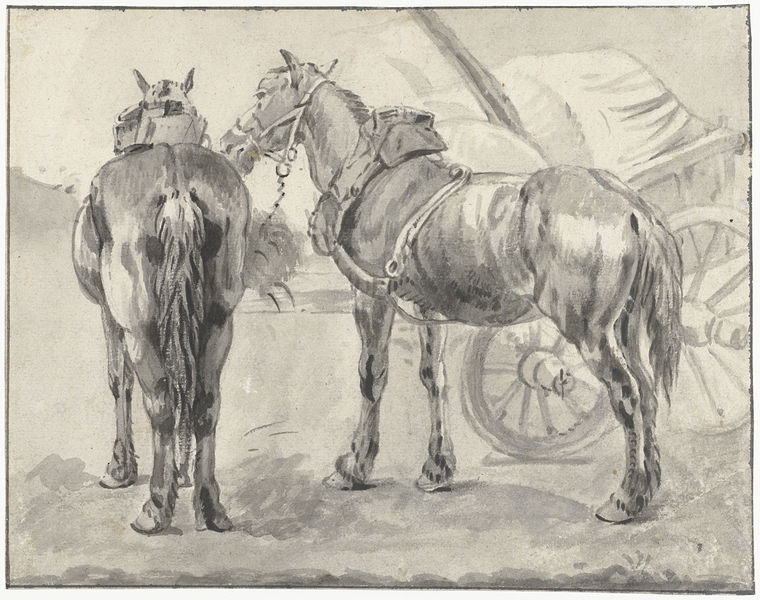
Titel: Twee tuigpaarden bij een kar
Künstler: Pieter van Bloemen
Standort: Amsterdam
Institution: Rijksmuseum
Schlagwörter: white, black, gray, grey, two, horses, sky, eyes, feet, drawing, black and white, coat, animals, tail, cheveux, cheval, chevaux, main, neck, cart, ink, watercolor, ground, back, butt, ears, shiny, pencil, animal, legs, carriage, horse, wagon, carrosse, reins, brush, chemin, tale, hoof, hooves, standing, wheel, halter, bridle, hoofs, mane, wheels, labor, bit, rein, saddle, nostril, behind, muscular, waggon, hourses, harness, calèche, covering, sheen, covered wagon, hocks, harnesshorses, derrier, lasure, deutx, roule